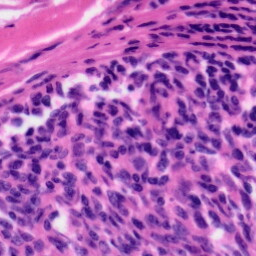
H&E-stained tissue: Tonsil